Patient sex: M
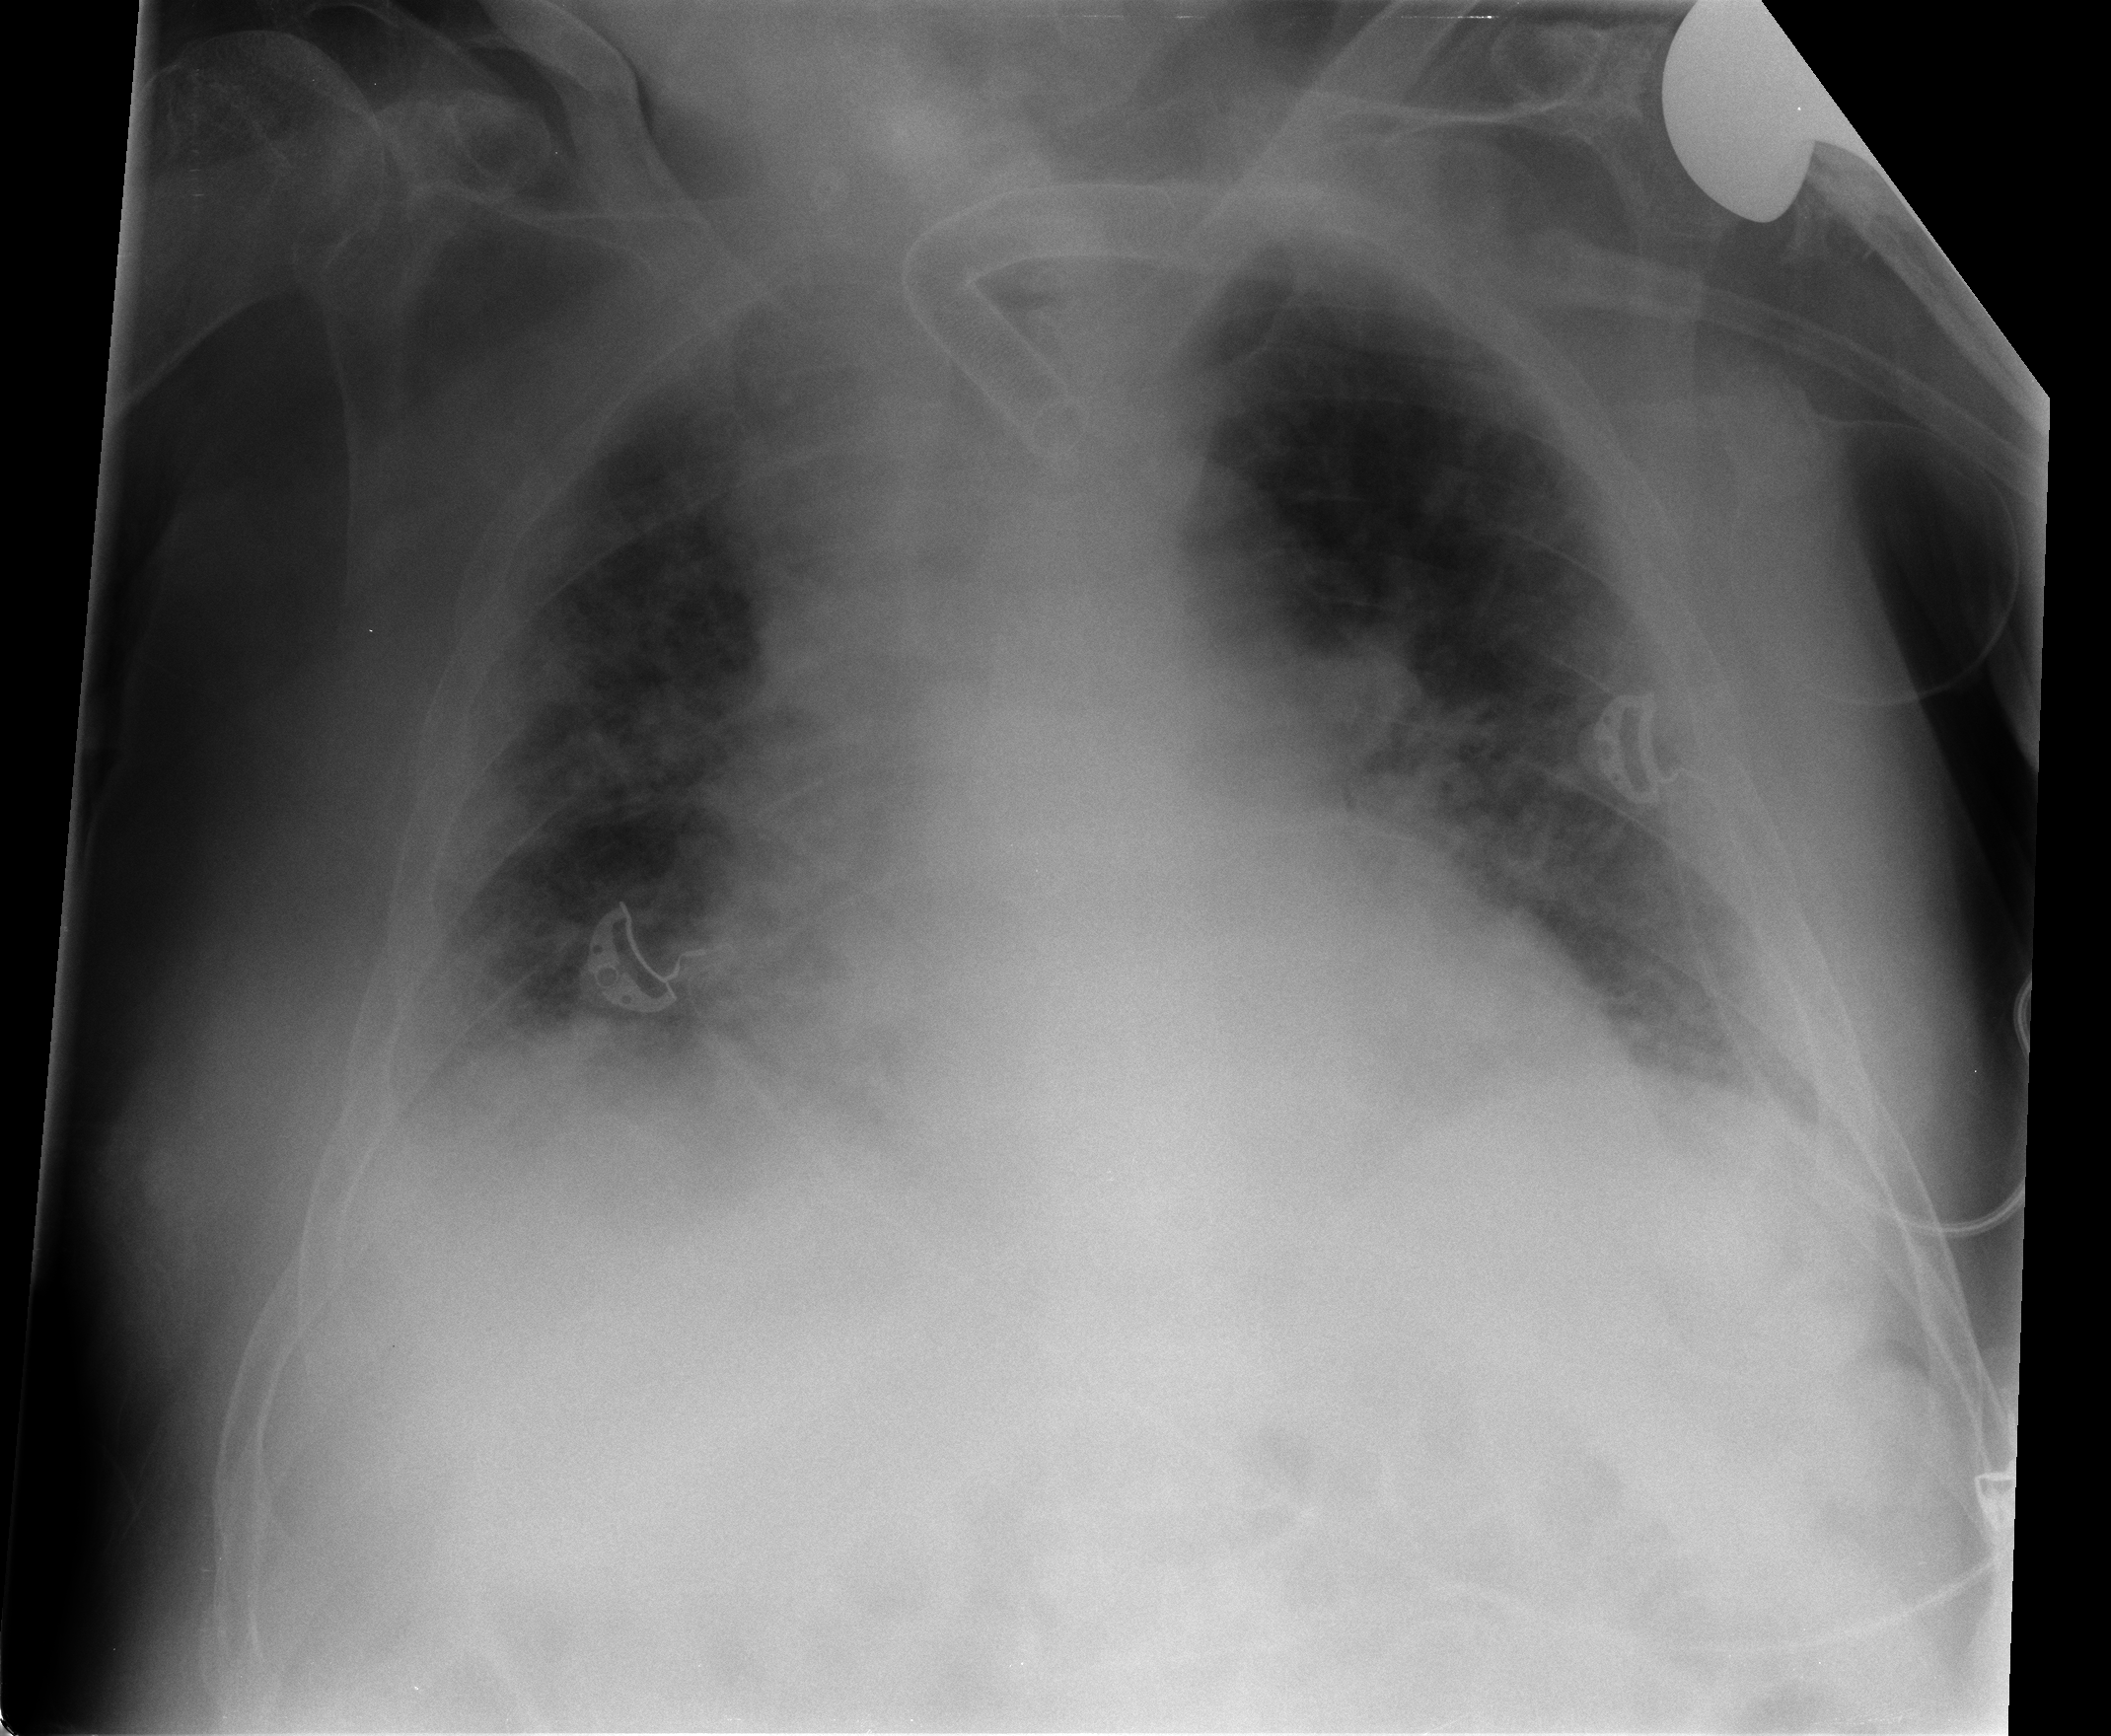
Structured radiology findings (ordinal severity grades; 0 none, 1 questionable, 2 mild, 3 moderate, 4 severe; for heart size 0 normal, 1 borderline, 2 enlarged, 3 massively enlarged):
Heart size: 2
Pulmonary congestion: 2
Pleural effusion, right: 2
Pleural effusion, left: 2
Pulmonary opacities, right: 2
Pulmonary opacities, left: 3
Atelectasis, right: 2
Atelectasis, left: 2